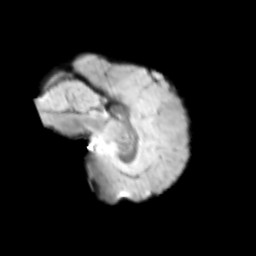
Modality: T2w
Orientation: sagittal
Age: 10
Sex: female
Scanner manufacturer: siemens
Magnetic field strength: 3 T
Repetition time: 3.8 s
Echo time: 0.07 s